Question: I am using this library: <URL> to build some relatively standard charts that need CrossFilter functionality.
I have been following the examples but they aren't working for me.
Here is my code:
'''
var dashData = crossfilter(data.report),
dataByHour = dashData.dimension(function(d){ return d3.time.hour(new Date(d.timestamp))}),
totalByHour = dataByHour.group().reduceSum(function(d) { return d.amount }),
dc.barChart("#graphTimeOverview")
.width(990) // (optional) define chart width, :default = 200
.height(250) // (optional) define chart height, :default = 200
.transitionDuration(500) // (optional) define chart transition duration, :default = 500
.margins({top: 10, right: 50, bottom: 30, left: 40})
.dimension(dataByHour) // set dimension
.group(totalByHour) // set group
.elasticY(true)
.centerBar(true)
.gap(1)
.x(d3.time.scale().domain([new Date(data.report[0].timestamp), new Date(data.report[(data.report.length - 1)].timestamp)]))
.round(d3.time.hour.round)
.xUnits(d3.time.hours)
.renderHorizontalGridLines(true);
dc.renderAll();
'''
I know the crossfilter data is working correctly, here is a sample of the group:
'''
totalByHour:
[ {key:(new Date(1361746800000)), value:6170.17},
{key:(new Date(1361678400000)), value:3003},
{key:(new Date(1361581200000)), value:2350.42},
{key:(new Date(1361667600000)), value:1636.19},
etc...
]
'''
Unfortunately all this gets me is an empty graph, it seems to compute the y-axis correctly, so it would seem to me that it can read the data, however I never see any bar values:

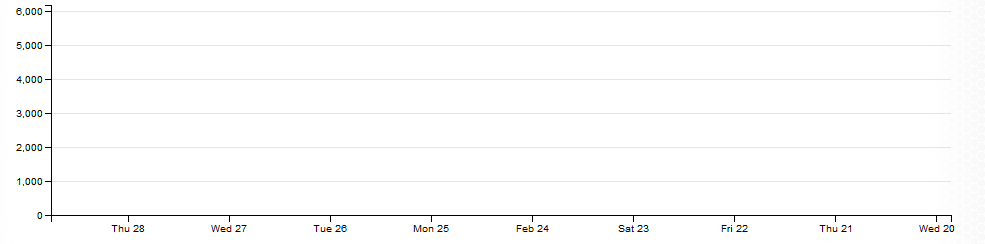
Answer: Maybe the 'data.report' array is not sorted by timestamp (the sample provided is unsorted). In your code, you assume that those values are sorted. You can try using
'''
// Compute the timestamp extent
var timeExtent = d3.extent(data.report, function(d) { return d.timestamp; });
dc.barChart("#graphTimeOverview")
// more settings here
.x(d3.time.scale().domain(timeExtent.map(function(d) { return new Date(d); })))
.round(d3.time.hour.round)
.xUnits(d3.time.hours)
.renderHorizontalGridLines(true);
'''
It would be easier to tell what is the problem if you provide a jsFiddle.